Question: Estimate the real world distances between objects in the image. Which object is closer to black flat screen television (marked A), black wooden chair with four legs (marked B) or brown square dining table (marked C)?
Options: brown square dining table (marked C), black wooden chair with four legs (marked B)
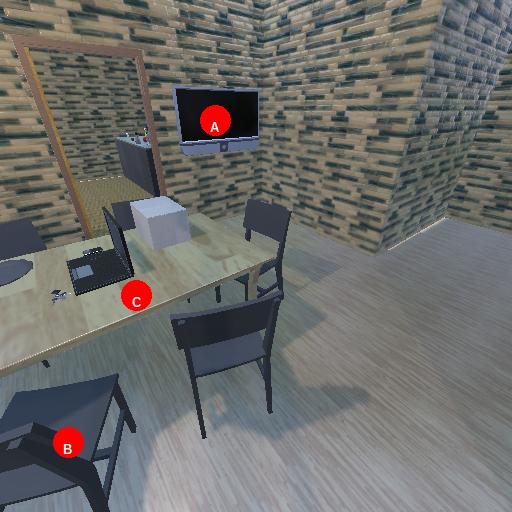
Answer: brown square dining table (marked C)